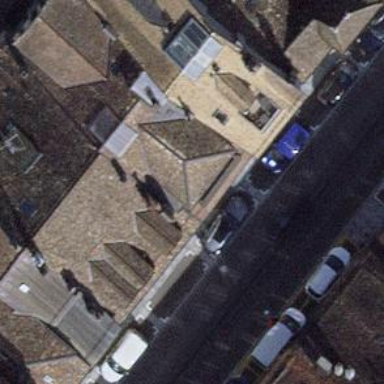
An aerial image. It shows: Restaurant.